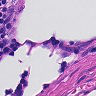
Metastatic tissue present: no